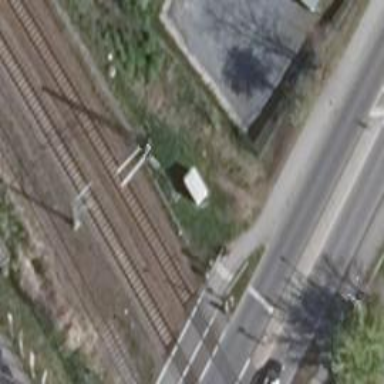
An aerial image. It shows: Railway signal.